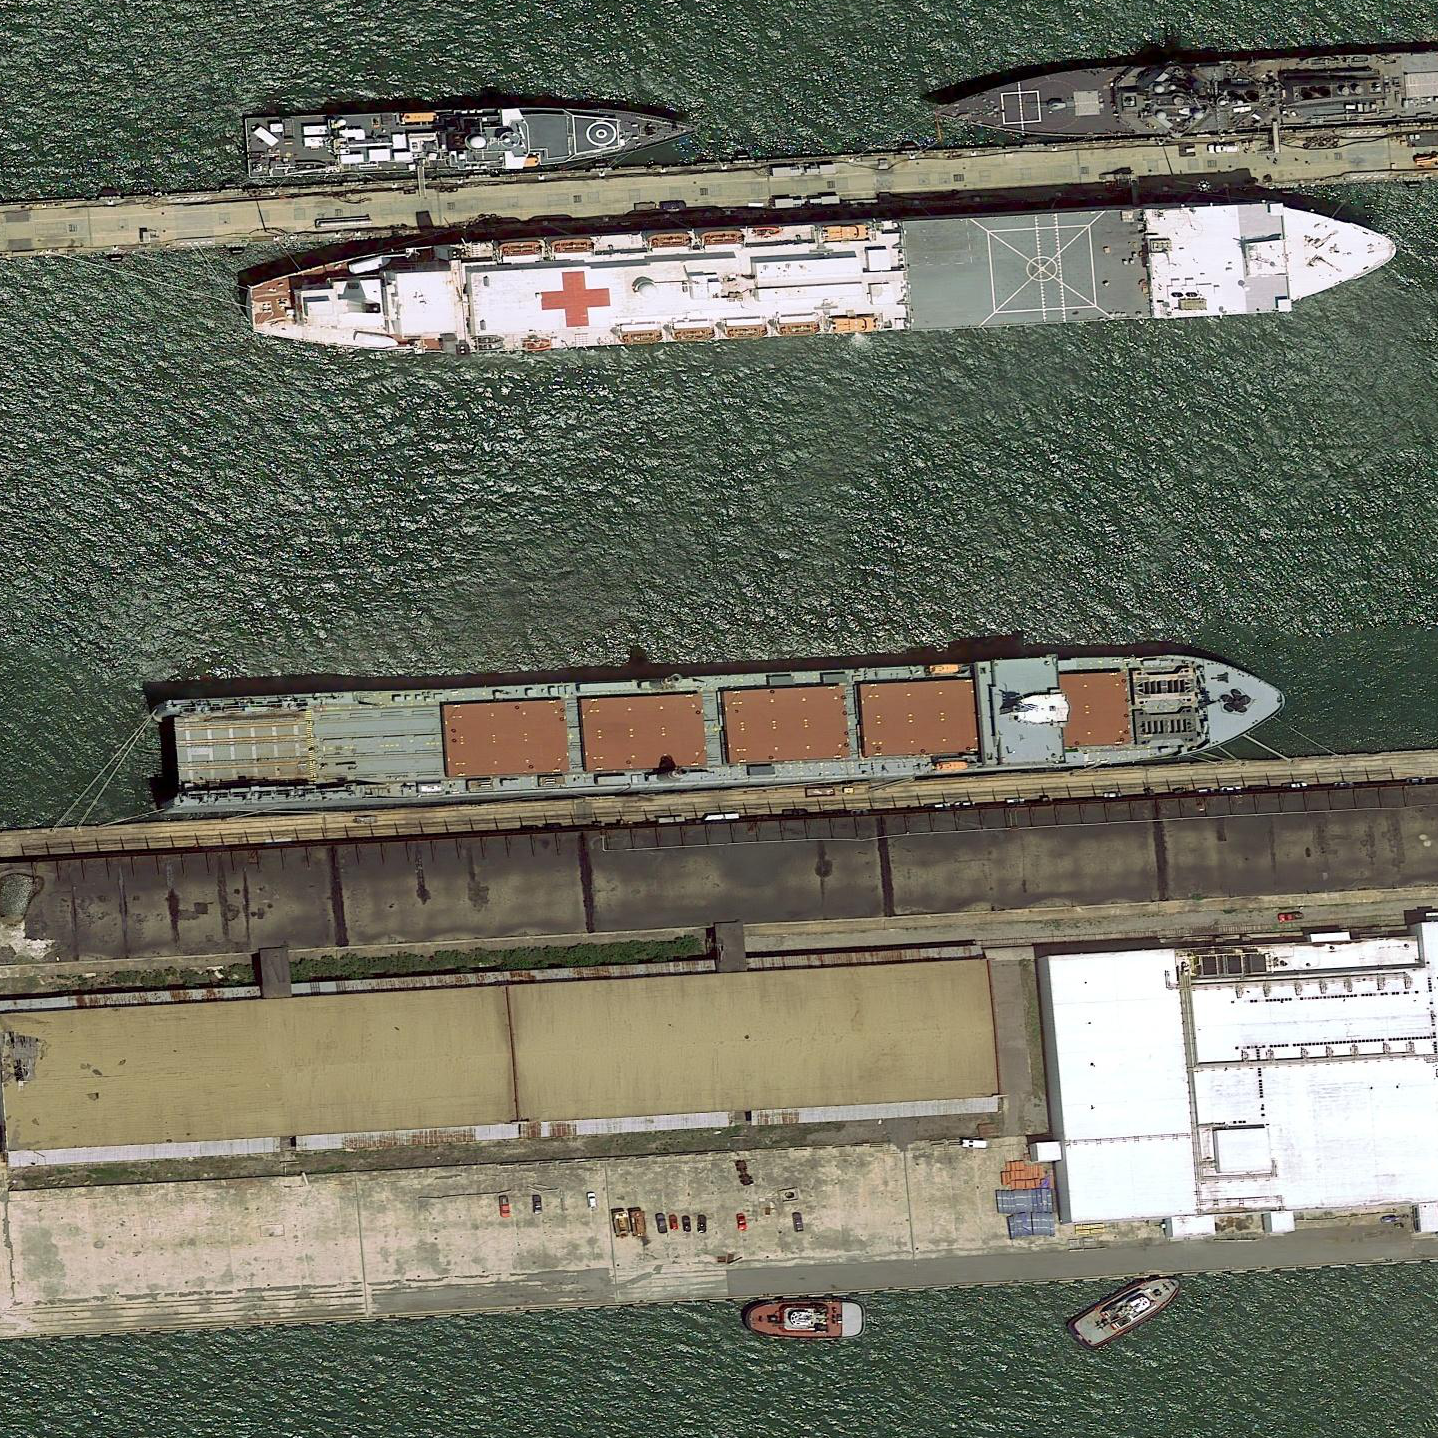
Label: civil